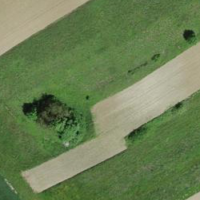
EUNIS habitat code: 25
Species observed at this site:
Propylaea quatuordecimpunctata
Helix pomatia